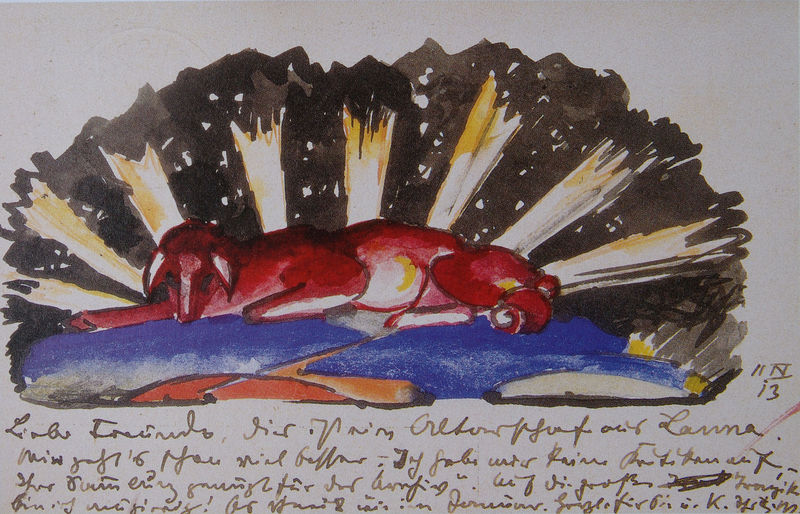
Titel: Altarschaf aus Lana
Künstler: Franz Marc
Standort: München
Institution: Städtische Galerie im Lenbachhaus
Schlagwörter: blau, feuer, himmel, schlaf, weiß, wolf, aquarell, gelb, braun, kreide, licht, nacht, ohr, orange, schwarz, skizze, zeichnung, hund, rot, tier, wiese, wolke, expressionismus, augen, tod, bild, öl, erde, hügel, sonnenaufgang, sonne, gold, ohren, beine, schrift, liebe, komplementär, liegen, abstrakt, farben, modern, winter, kissen, aufgang, bauch, liegend, schwanger, katze, tusche, wasserfarben, mond, blut, lamm, schaf, explosion, strahlen, druck, sterne, widmung, text, strahl, entwurf, franz, flecken, karte, leben, fuchs, reh, schnauze, christus, ostern, brief, blitz, gedicht, espressionismus, wal, postkarte, osterlamm, schaft, blauer reiter, altdeutsch, handschrift, matte, zeichung, gouache, franz marc, marc, raubtier, freunde, autograph, elb, geblb, unlesbar, liebe freunde, fedicht, 20, liebe frend